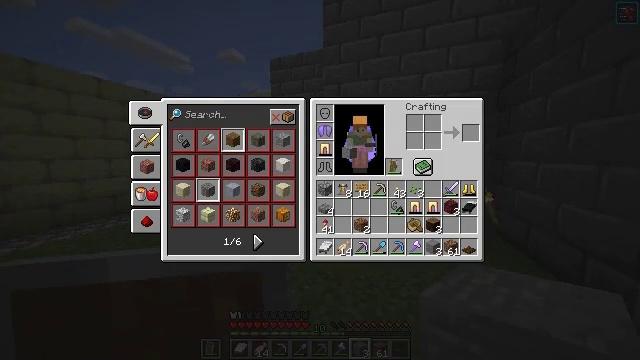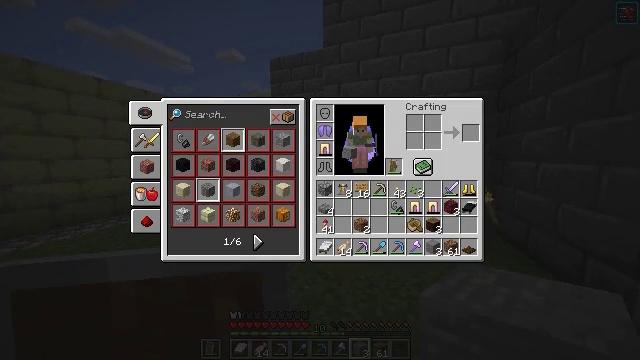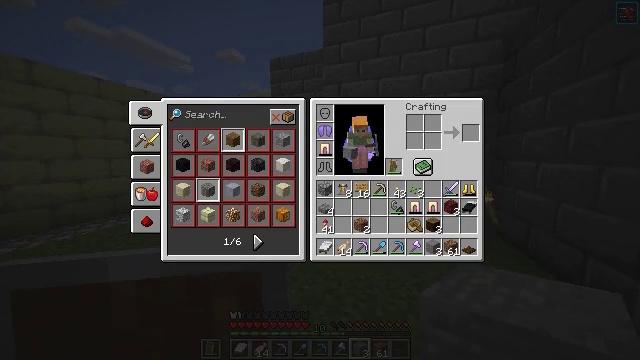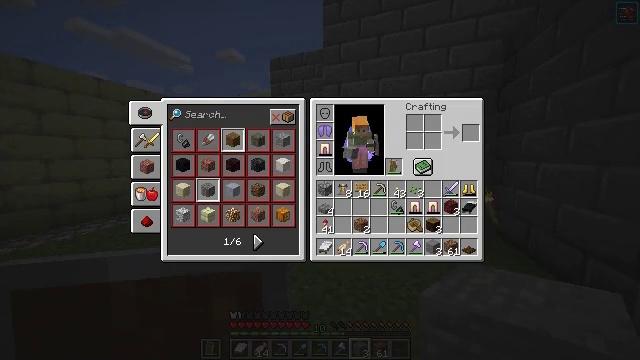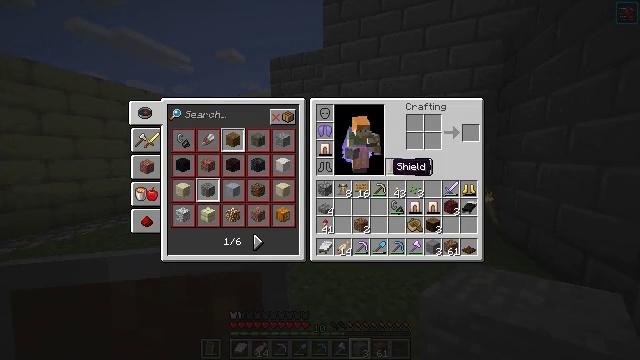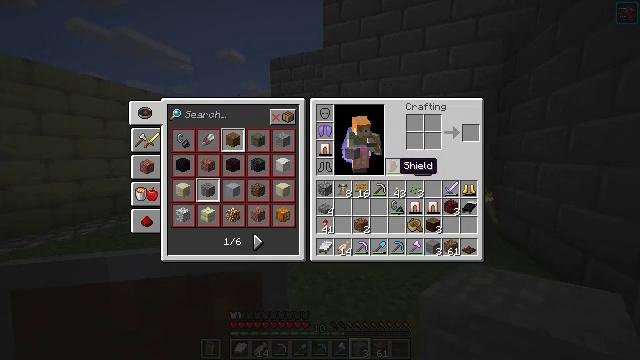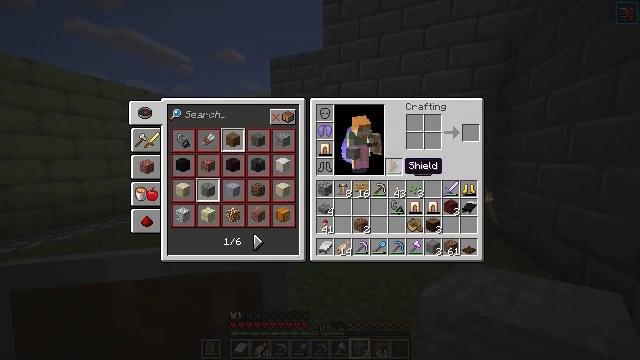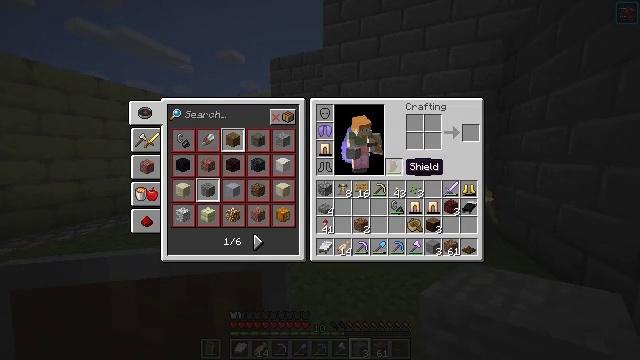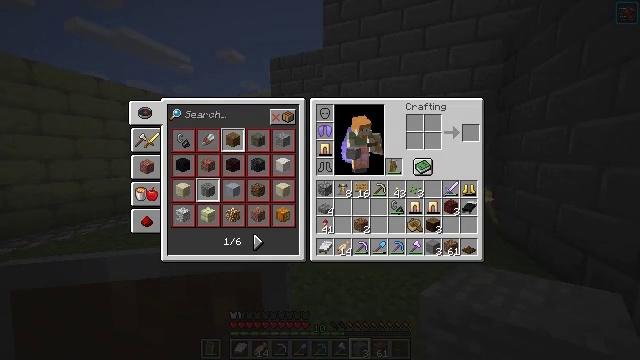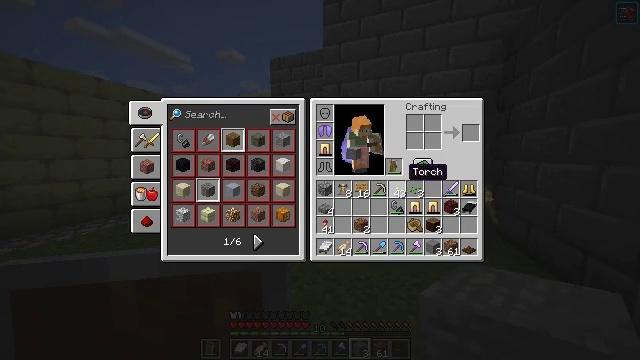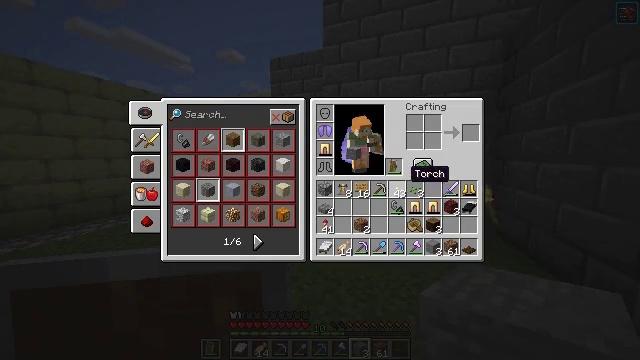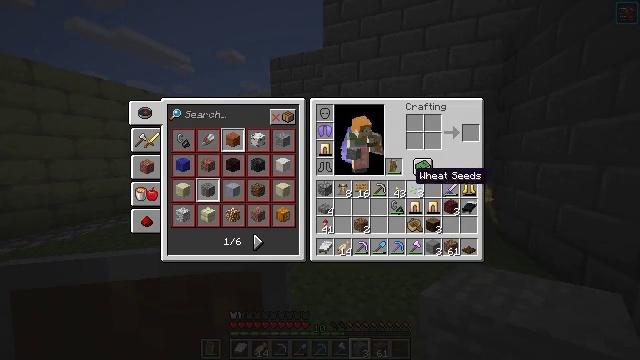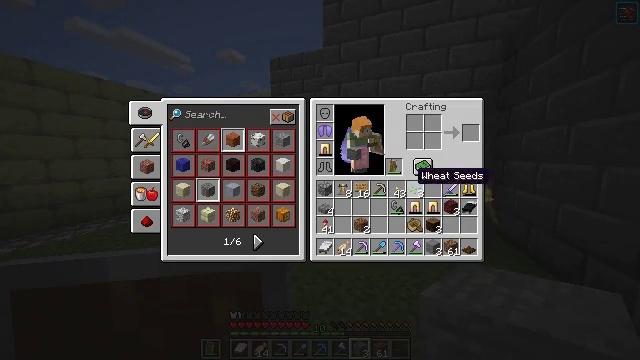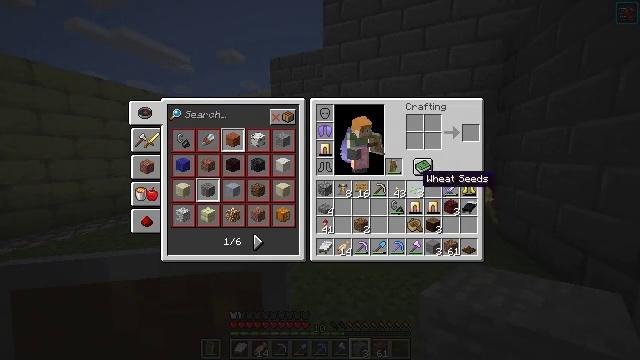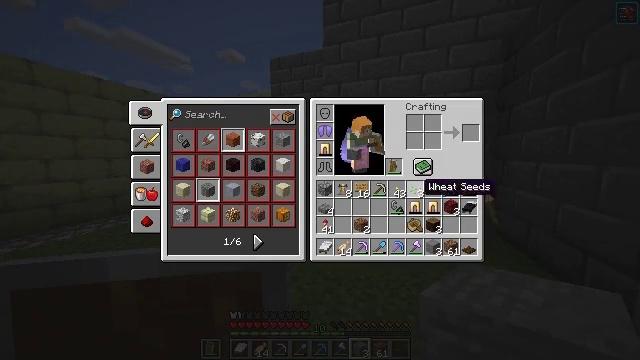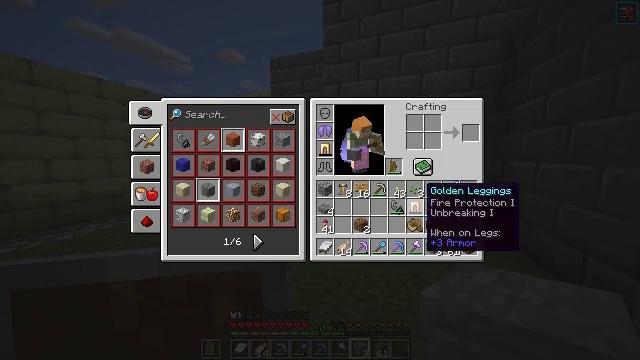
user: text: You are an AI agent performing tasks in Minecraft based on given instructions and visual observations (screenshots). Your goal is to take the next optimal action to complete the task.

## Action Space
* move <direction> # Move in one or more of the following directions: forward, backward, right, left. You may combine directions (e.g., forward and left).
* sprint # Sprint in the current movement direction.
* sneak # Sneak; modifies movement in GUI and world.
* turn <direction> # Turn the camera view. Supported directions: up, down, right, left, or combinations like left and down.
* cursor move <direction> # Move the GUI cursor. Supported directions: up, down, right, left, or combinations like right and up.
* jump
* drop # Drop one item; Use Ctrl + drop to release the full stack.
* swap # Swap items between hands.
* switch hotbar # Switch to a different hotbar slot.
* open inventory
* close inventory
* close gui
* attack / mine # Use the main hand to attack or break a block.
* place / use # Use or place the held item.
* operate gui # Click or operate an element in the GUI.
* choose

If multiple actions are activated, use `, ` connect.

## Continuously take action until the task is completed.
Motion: motion action
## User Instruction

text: Remove golden leggings from the inventory.
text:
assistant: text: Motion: no_op
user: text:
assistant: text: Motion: no_op
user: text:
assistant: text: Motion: cursor move right
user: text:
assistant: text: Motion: no_op
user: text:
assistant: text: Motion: cursor move right
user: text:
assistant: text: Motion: no_op
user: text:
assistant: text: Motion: no_op
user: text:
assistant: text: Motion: no_op
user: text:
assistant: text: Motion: no_op
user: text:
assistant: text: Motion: no_op
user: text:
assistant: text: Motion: no_op
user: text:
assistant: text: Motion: no_op
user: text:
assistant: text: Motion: no_op
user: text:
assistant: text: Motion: cursor move down
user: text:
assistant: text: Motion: no_op
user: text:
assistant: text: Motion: no_op
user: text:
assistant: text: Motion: no_op
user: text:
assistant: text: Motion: no_op
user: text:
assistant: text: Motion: no_op
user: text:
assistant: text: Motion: no_op
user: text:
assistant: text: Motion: no_op
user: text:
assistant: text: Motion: no_op
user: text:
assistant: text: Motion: operate gui
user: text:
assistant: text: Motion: operate gui
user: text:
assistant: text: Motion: no_op
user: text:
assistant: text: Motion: cursor move left and up
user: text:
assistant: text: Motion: cursor move left and up
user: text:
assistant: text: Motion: cursor move up
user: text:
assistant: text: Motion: cursor move up
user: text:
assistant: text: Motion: no_op